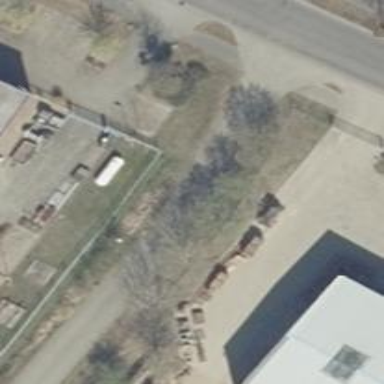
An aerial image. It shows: Abandoned railway crossing driveway.